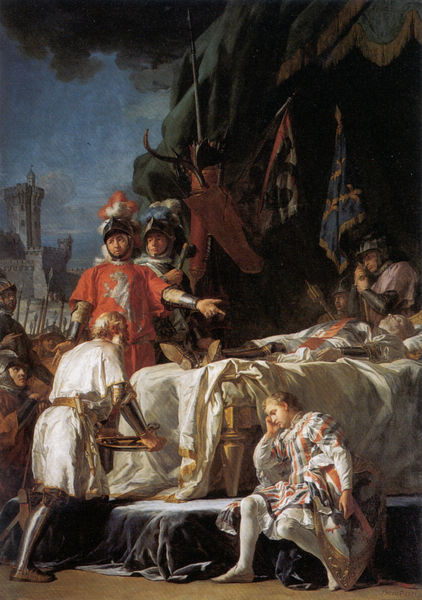
Titel: Les honneurs rendus au connétable Du Guesclin par la ville de Randon, Die Stadt Randon erweist Du Guesclin die letzte Ehre
Künstler: Nicolas-Guy Brenet
Standort: Paris
Institution: Musée du Louvre
Schlagwörter: baum, blau, dunkel, feder, gemälde, gewitter, himmel, kampf, mann, umhang, weiß, wolken, grün, komposition, menschen, sitzen, stadt, frankreich, geste, grau, licht, männer, nacht, orange, schwarz, szene, tisch, ausblick, rot, schloss, tuch, wolke, malerei, alt, blond, jung, arm, arme, barock, diener, federn, geschichte, historie, leiche, samt, schale, tablett, tod, tot, toter, trauer, hände, vorhang, wache, feld, fransen, gewand, gold, kostüm, pose, decke, gewänder, höhle, pferd, turm, federbusch, schärpe, bein, düster, fahnen, schuhe, fahne, violett, banner, krieg, schlacht, historienbild, könig, soldaten, tafel, streifen, bett, stufe, laken, podest, zeigen, zinnen, tablet, alter, krank, burg, festung, weinen, militär, waffen, knien, soldat, verletzt, helm, stiefel, herrscher, ritter, heer, rüstung, rom, wappen, vorang, helme, armreif, beerdigung, leintuch, bahre, leichnam, sterben, totenbett, manierismus, schmerz, toga, mittelalter, krieger, historienmalerei, hellebarde, historismus, baldachin, lanzen, löwe, hellebarden, opfer, speer, speere, flaggen, helmbusch, verwundet, aufgebahrt, pfeil, erbe, himmelbett, zelt, lager, geweihe, weisen, sterbebett, tiepolo, gefallener, aufbahrung, orhang, bestattung, häde, altertümlich, wieß, helmzier, todf, alkovenbett, beweinen, duguesclin, feldlager, guesclin, totel, trauergaben, untergebene, katafalk, kocher, nachfolger, hoffnungslosigkeit, 19.jahrhundert, neo klassizismus